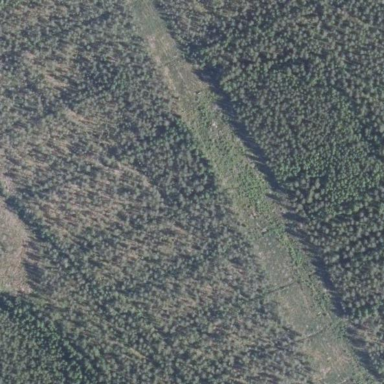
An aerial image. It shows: Woodland consisting mainly of needle-leaved trees.